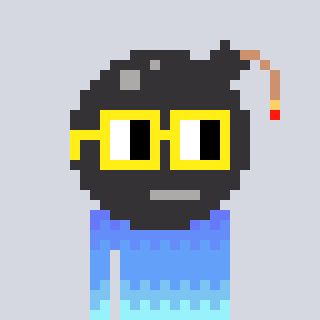
a pixel art character with square yellow glasses, a bomb-shaped head and a bege-colored body on a cool background